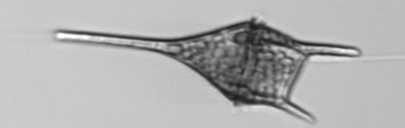
Label: Tripos_lineatus